Question: In OOP languages I might write a database wrapper which encapsulates database connection, manages schema and provides few core operations, such as 'exec', 'query', 'prepare_and_execute'. I might even have a separate database helper class which would handle the database schema, leaving the database abstraction only to handle connections. This would then be used by model wrappers/factories which use the database abstraction class to create instances of model classes. Something along the line like this UML diagram:

What would be the preferred way to design such a system in idiomatic haskell?
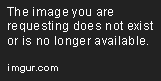
Answer: The most used database abstraction library in Haskell is <URL> which provides a type-safe way to build queries. Nothing forbids to have user data types to represent common queries and custom functions to build them.
Values in Haskell are immutable, that means that it is not useful to have a mutable object corresponding to a record in the database. Instead, I think it is more common to define user data types and functions that marshall and push/pull values of these types to/from the database.
Whenever database updates are necessary, they are likely to be run in some stateful monad under 'IO'. This would allow to keep the connection open, for example, or do something the requests.
Finally, functions are first class, so it is possible to construct all functions on the fly. So a function itself may encapsulate whatever information you want.
So, I think, the usual Haskell approach consists of
- - - - -